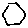
Label: hexagon